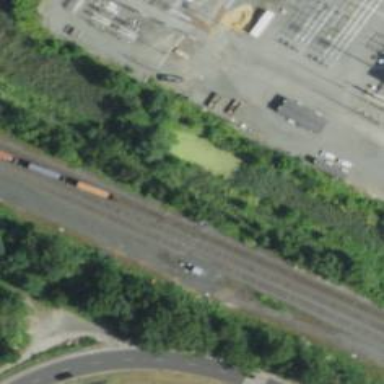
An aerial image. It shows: Railway line running on embankment.